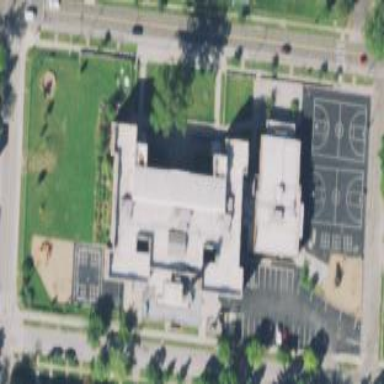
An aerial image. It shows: School.